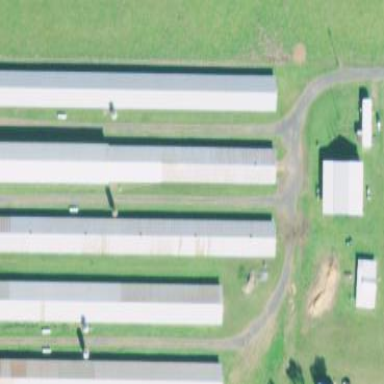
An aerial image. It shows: Poultry farmyard is depicted in the image.